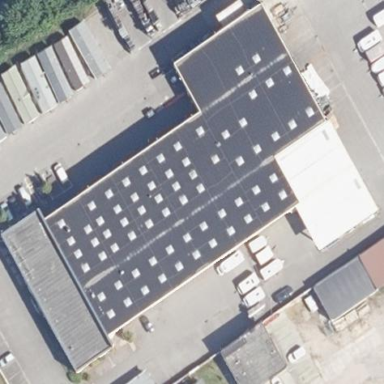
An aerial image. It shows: Industrial building.